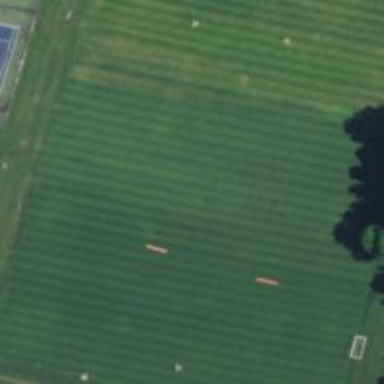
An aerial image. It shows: Lacrosse pitch for leisure land activities.